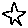
Label: star